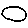
Label: circle